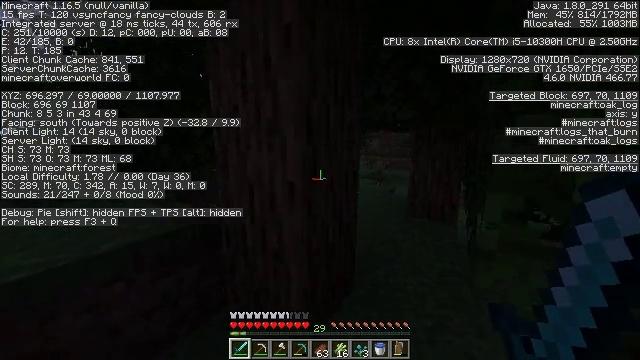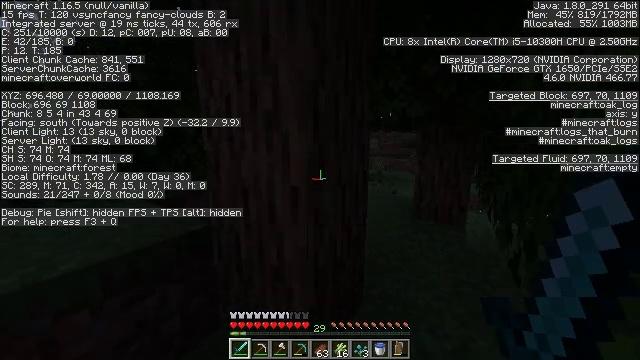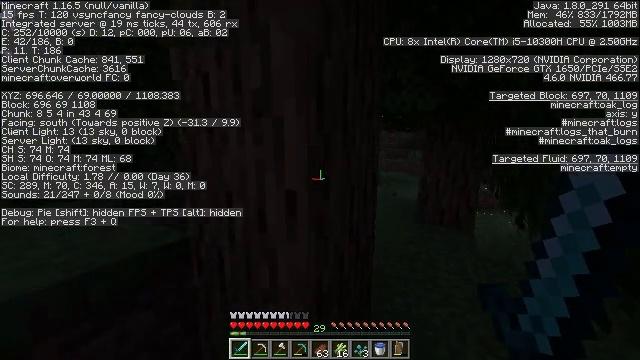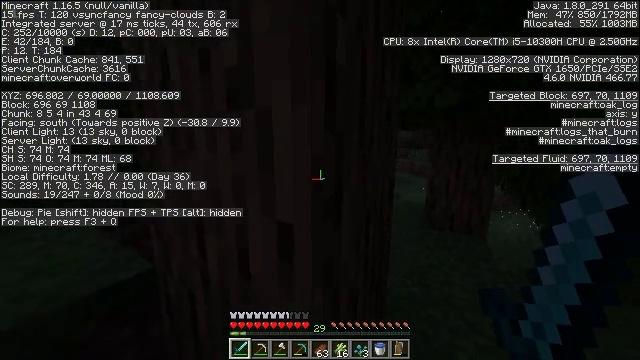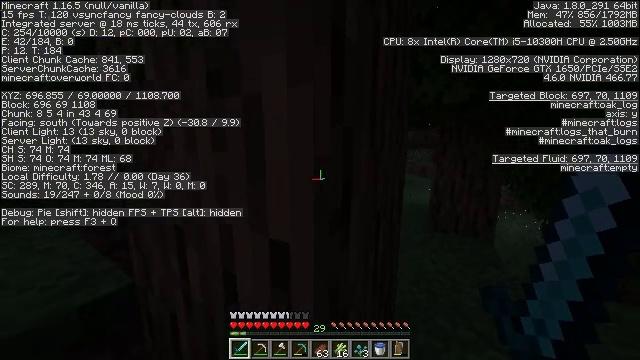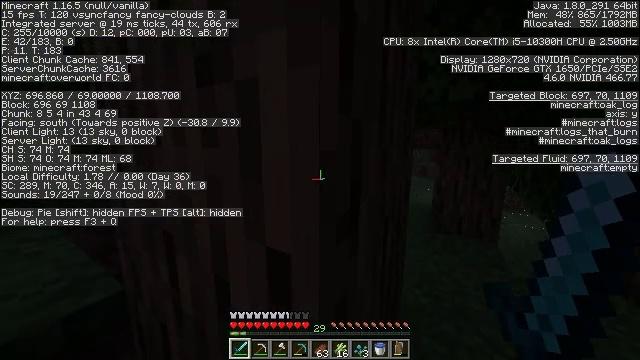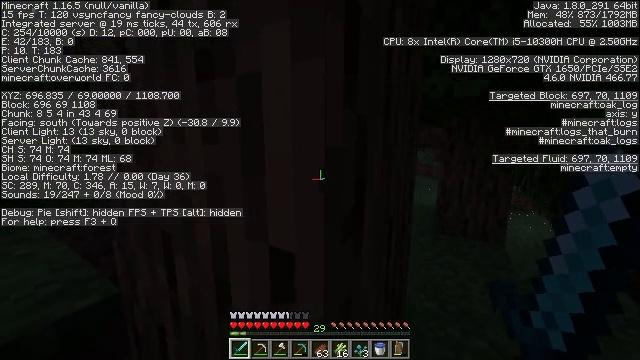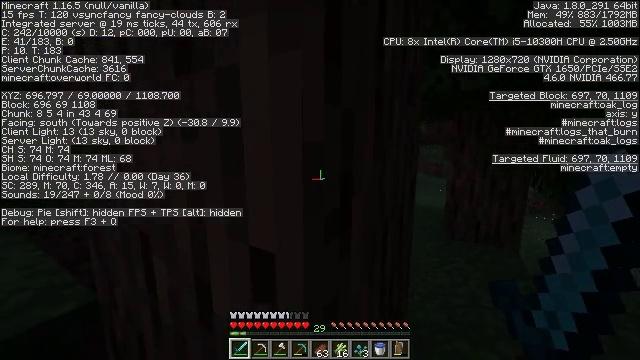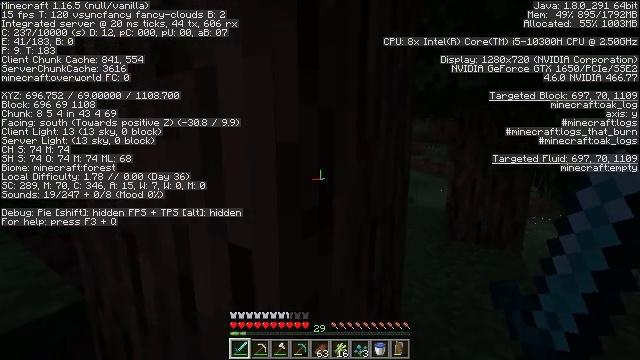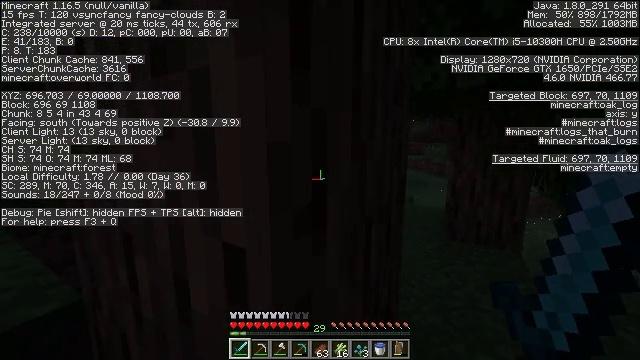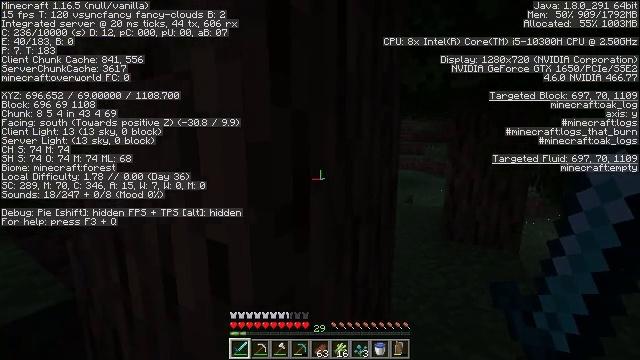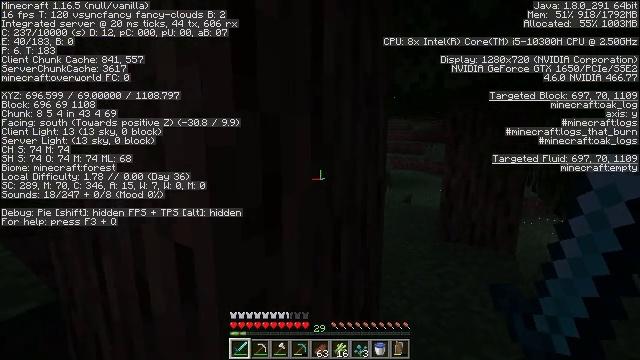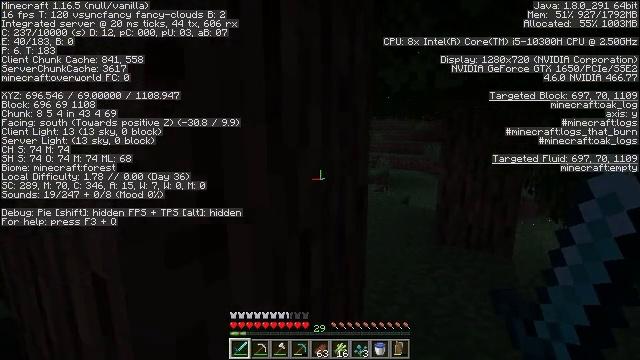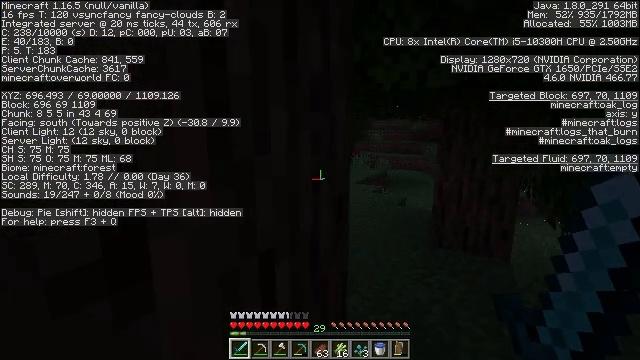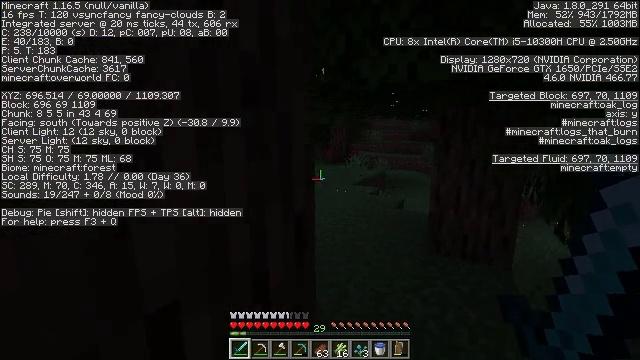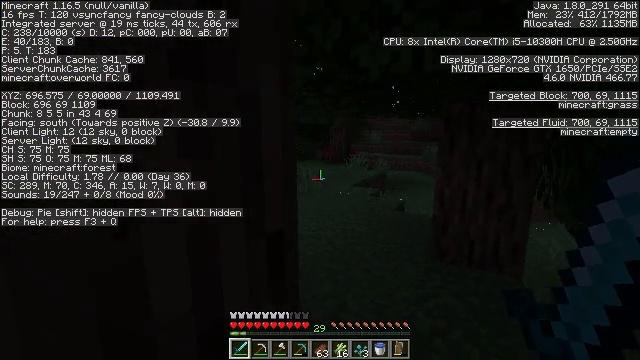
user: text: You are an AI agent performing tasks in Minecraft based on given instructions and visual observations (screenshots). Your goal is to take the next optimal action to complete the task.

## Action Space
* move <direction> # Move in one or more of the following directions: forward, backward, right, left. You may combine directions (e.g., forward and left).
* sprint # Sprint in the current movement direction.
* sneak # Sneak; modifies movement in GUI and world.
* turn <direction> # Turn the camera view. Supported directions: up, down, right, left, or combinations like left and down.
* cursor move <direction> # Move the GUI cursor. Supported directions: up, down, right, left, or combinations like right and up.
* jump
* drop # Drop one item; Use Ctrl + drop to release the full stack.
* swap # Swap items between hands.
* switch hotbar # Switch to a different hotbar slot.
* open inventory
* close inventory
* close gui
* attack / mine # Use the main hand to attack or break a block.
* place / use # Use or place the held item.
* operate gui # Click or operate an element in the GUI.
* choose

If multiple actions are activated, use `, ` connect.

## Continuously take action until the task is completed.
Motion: motion action
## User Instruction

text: Mine the poppy flower.
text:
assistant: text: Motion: move forward
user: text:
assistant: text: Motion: move forward
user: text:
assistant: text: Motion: move forward
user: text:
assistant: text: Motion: move forward and move right
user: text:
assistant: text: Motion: move forward and move right
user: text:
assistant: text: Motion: move forward and move right
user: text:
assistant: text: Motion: move forward and move right
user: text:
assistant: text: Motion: move forward and move right
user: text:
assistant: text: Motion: move forward and move right
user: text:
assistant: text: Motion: move forward and move right
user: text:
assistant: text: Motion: move forward and move right
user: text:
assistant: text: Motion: move forward and move right
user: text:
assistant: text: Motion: move forward and move right
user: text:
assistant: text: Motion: move forward
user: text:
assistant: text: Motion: move forward
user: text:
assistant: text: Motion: move forward, sprint
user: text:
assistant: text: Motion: move forward, sprint
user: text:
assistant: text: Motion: move forward, sprint
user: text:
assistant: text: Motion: move forward, sprint
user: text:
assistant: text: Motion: move forward, sprint
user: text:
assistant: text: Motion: move forward, sprint
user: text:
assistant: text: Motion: move forward, sprint
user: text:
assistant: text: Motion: move forward, sprint, turn left
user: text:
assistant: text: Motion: move forward, sprint, turn left
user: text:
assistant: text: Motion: move forward, sprint, turn left
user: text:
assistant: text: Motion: move forward, sprint
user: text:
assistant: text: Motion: move forward, sprint
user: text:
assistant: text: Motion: move forward, sprint
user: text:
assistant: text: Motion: move forward, sprint
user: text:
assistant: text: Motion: move forward, sprint